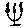
Label: triangle